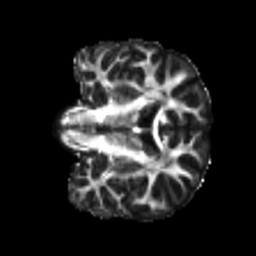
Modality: FA
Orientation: coronal
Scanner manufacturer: siemens
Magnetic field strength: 3 T
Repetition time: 4 s
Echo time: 0.0594 s